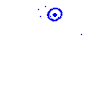
Particle: kaon